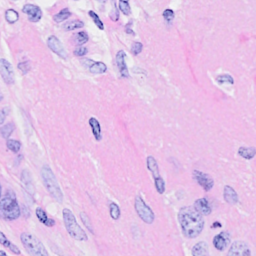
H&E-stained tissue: Breast